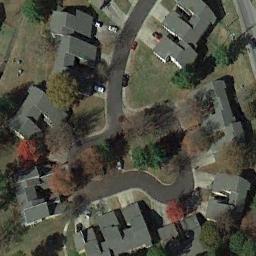
Label: residential